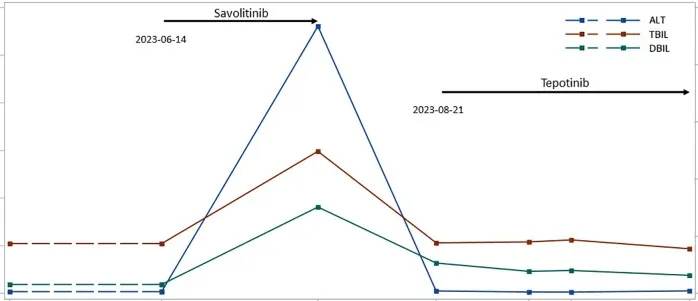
Liver function of Case 4 over MET TKI treatment. ALT, alanine transaminase; DBIL, direct bilirubin; TBIL, total bilirubin; TKI, tyrosine kinase inhibitors Liver function results immediately prior to savolitinib initiation are not available, and thus results from 9 May 2023 were taken as the reference liver function status before savolitinib therapy. Lines between 9 May 2023 and 14 June 2023 are thus displayed as dashed lines.
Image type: chart (chart)